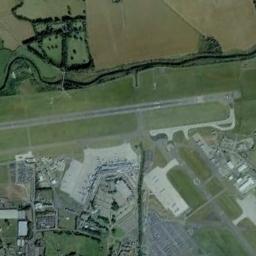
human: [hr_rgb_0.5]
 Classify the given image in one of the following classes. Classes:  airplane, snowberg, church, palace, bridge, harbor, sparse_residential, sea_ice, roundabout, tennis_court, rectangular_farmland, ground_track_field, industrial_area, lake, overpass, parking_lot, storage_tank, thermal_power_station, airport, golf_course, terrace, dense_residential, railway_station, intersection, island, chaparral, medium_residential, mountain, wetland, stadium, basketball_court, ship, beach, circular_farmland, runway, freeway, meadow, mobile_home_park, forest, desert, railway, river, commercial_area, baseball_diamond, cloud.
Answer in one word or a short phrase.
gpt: airport